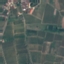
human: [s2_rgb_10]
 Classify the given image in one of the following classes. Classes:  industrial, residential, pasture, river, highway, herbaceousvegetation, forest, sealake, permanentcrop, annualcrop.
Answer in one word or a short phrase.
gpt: PermanentCrop